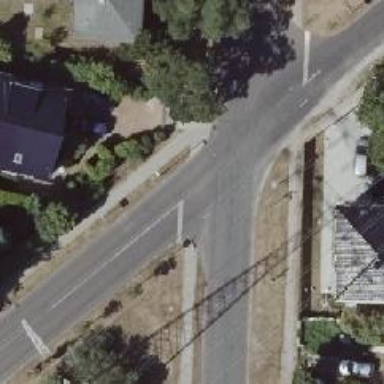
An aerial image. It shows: Unmarked road crossing.